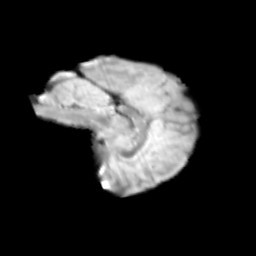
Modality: T2w
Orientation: sagittal
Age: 12
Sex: female
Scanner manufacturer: siemens
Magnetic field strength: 3 T
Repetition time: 3.8 s
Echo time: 0.07 s